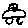
Label: car